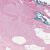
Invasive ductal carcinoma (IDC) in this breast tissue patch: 0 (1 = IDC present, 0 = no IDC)